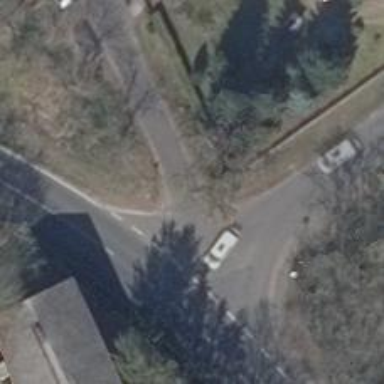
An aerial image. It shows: Road with "give way" sign.